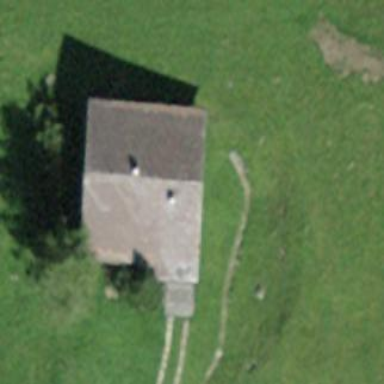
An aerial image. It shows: Simple and straightforward house.